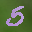
Label: 5